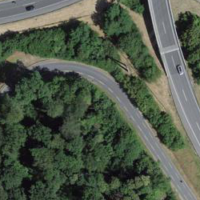
EUNIS habitat code: 57
Species observed at this site:
Bellis perennis
Acer campestre
Hedera helix
Fagus sylvatica
Acer pseudoplatanus